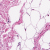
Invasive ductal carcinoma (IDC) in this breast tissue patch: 0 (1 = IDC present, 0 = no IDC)